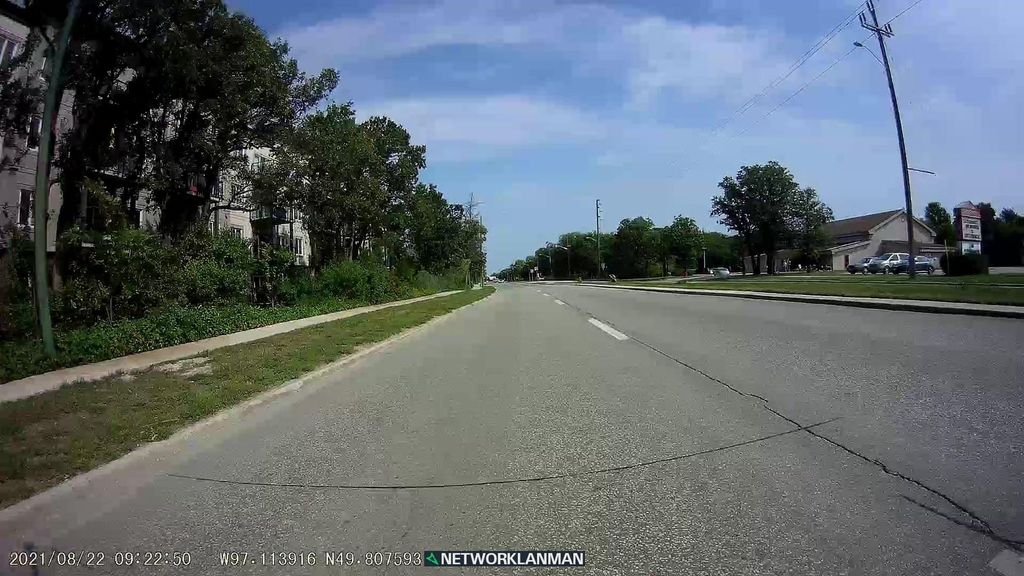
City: winnipeg